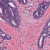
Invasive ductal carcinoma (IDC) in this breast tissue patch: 1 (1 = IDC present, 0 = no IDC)